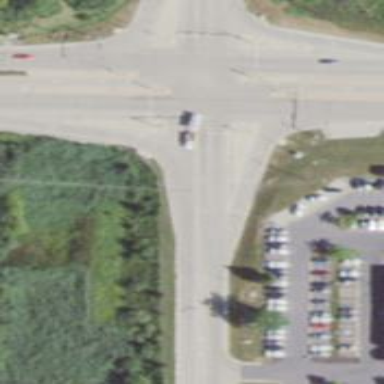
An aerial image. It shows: Primary link road with asphalt surface.